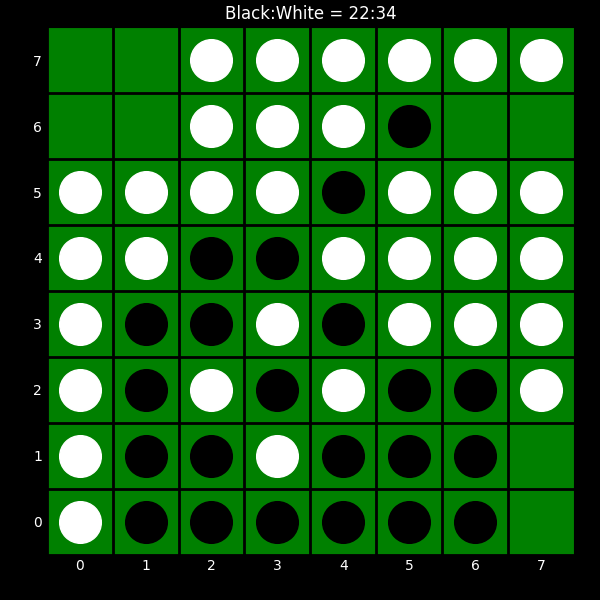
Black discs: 22
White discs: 34